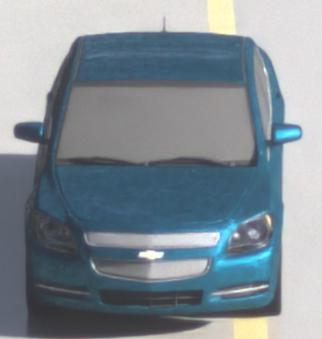
Make: Chevrolet
Model: Malibu 2.4
Detailed model: Malibu
Model produced from: 2012/07
Model produced until: 2014/08
Doors: 4
Color: blue
Road condition: wet road
Daytime: morning or afternoon
Contrast: low contrast